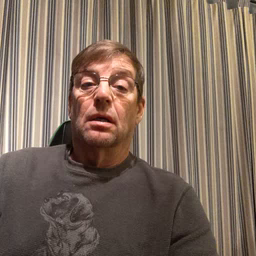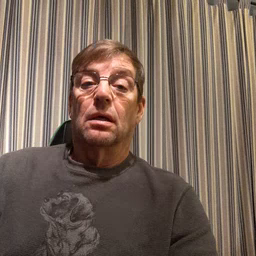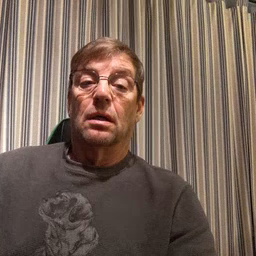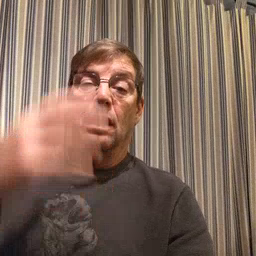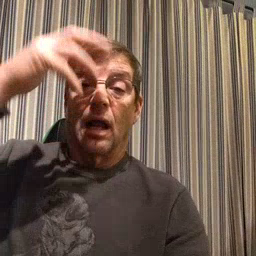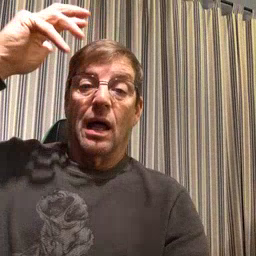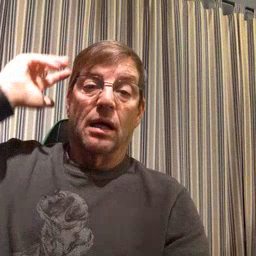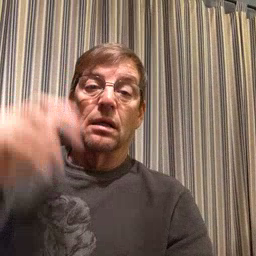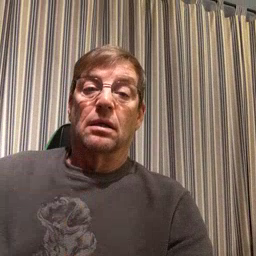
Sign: lion